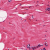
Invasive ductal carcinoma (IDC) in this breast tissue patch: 0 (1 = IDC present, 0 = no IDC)